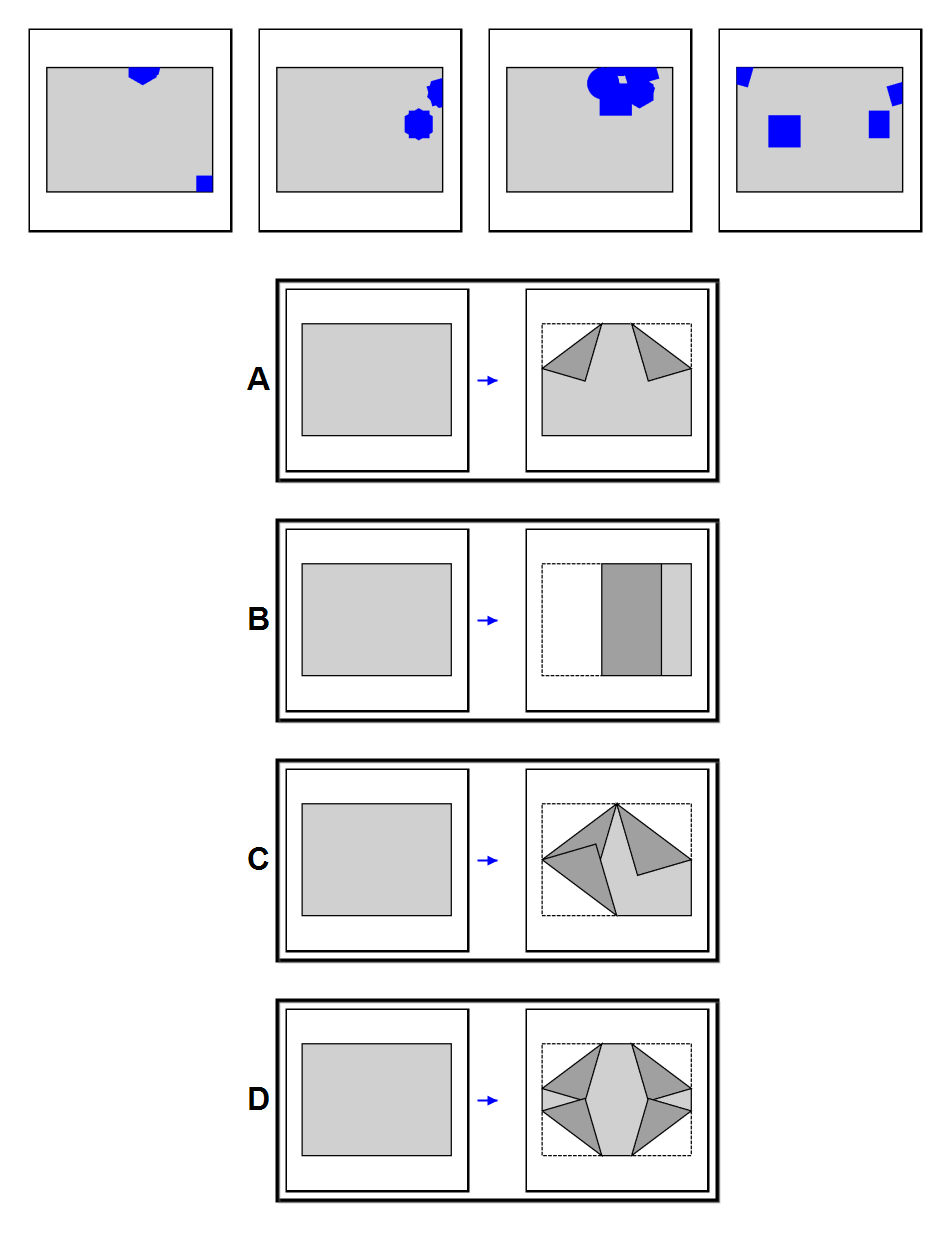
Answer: A